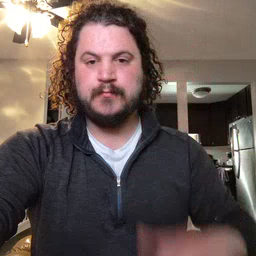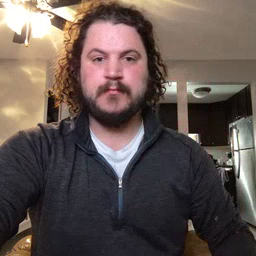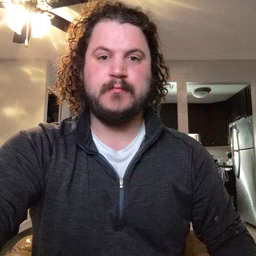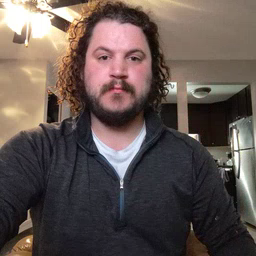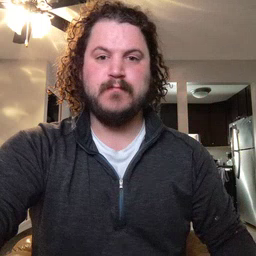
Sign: yesterday